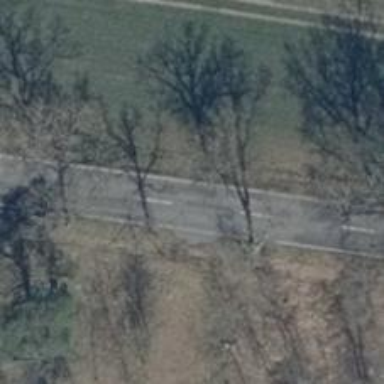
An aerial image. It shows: Secondary road with asphalt surface.